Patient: sex M, age 64
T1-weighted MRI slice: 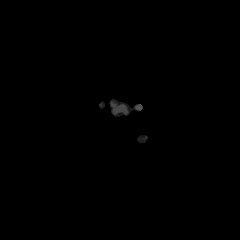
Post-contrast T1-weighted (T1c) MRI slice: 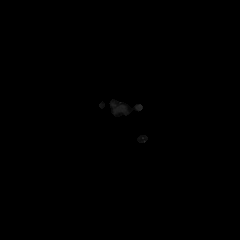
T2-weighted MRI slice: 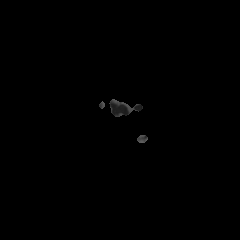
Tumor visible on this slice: no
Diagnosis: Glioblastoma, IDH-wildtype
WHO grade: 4